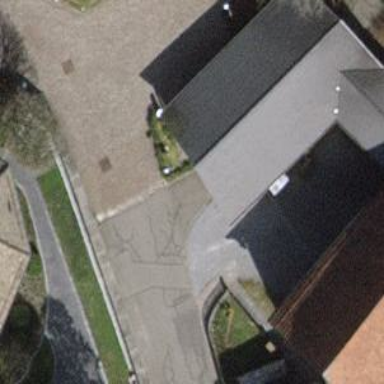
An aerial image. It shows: Residential road surfaced with paving stones.